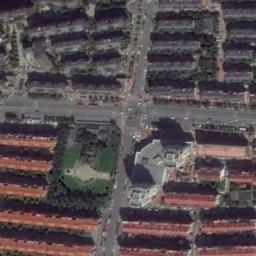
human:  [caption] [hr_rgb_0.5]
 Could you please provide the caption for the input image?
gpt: An intersection with dense traffic located in a residential area with lots of neatly arranged buildings and a park .

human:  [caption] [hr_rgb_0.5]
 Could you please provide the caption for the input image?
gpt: There are two zebra crossings at the intersection .

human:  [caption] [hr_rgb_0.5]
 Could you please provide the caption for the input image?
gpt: There are many buildings of different shapes and sizes beside the intersection .

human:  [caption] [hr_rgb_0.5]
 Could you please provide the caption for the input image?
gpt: There are many red buildings and black buildings beside the intersection .

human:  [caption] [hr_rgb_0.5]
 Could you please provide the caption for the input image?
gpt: There are many moving and waiting vehicles on the road at the intersection, And there are many neatly arranged buildings and some trees around the intersection .